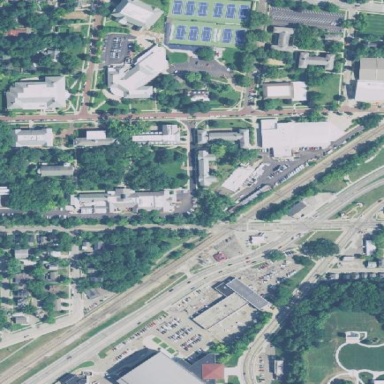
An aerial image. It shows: College or university.